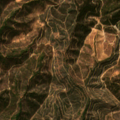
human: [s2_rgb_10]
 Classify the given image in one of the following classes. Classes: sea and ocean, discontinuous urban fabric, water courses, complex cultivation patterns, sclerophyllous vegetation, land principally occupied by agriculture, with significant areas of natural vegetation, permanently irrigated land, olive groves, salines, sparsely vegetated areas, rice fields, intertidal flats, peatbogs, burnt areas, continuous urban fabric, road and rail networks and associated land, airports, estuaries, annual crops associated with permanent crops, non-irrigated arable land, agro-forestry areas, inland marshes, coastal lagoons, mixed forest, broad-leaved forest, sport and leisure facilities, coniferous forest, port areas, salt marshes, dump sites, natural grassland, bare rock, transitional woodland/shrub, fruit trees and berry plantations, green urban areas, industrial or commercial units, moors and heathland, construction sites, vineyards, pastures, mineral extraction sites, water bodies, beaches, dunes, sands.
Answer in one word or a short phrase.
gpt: broad-leaved forest, sclerophyllous vegetation, transitional woodland/shrub